Question: I began building a CMS for a blog today, and have had trouble getting the two entries I manually inserted via phpMyAdmin to show up on the page. It might be an issue with the database, might be an issue with the code, but for some reason the MySQL table iterates through only once with blank entries. Here is the PHP:
'''
$link = mysql_connect('localhost', 'root','');
if (!$link)
die('<h3>Cound not connect to MySQL<h3><p><div>'.mysql_error()."</p></div>");
mysql_select_db('blog_cms', $link);
$posts = mysql_query("SELECT * FROM entries");
if ($posts == null) die ("<h3>No blog posts found!</h3><div><p>Something went wrong.</p></div>");
else
while ($entry = mysql_fetch_row($posts)); {
echo "<h3>".$entry[0]."</h3>";
echo "<div>";
echo "<p>".$entry[1]."</p>";
echo "</div>";
}
'''
And for the output HTML I am simply getting
'''
<h3></h3><div><p></p></div>
'''
Screenshot of phpMyAdmin

Why is this only returning a single blank row?
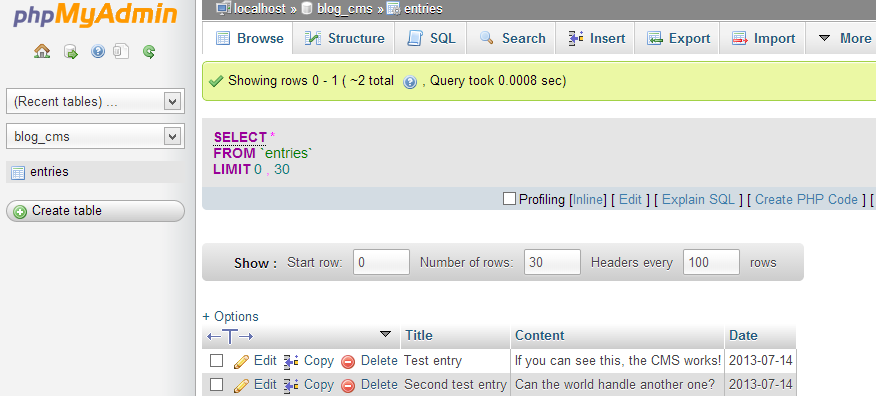
Answer: There's an extra after your while loop That's why the next block is not associated with this loop any more.
'''
while ($entry = mysql_fetch_row($posts));
A
'''
remove the extra ';' and it should work fine :) And please note that mysql_* functions are deprecated. Start using PDO or mysqli_*.